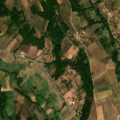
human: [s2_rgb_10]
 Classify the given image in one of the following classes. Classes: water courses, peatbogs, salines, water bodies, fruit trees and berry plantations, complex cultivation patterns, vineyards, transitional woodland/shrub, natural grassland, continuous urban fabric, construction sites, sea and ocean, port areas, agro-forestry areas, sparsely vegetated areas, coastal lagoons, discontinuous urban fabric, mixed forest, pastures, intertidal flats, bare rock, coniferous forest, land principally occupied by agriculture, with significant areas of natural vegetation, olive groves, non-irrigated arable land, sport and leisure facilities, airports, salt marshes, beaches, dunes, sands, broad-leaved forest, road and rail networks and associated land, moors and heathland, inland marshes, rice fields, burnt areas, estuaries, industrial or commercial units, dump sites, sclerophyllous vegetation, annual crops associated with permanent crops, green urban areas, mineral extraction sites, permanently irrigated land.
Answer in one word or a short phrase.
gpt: non-irrigated arable land, fruit trees and berry plantations, complex cultivation patterns, land principally occupied by agriculture, with significant areas of natural vegetation